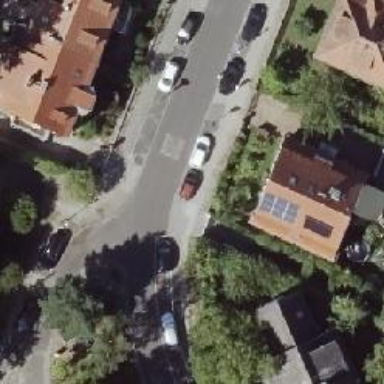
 where parallel parking on the kerb is allowed on both sides."